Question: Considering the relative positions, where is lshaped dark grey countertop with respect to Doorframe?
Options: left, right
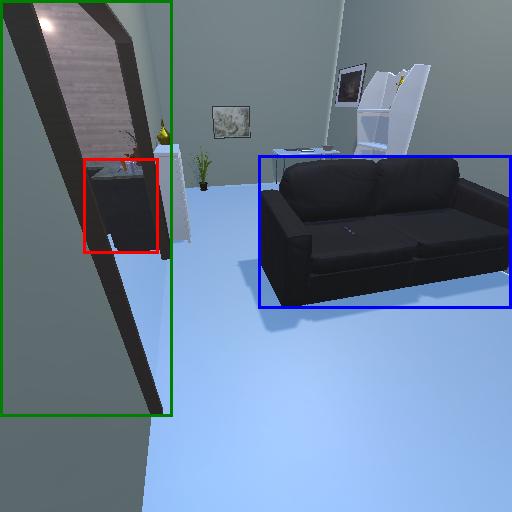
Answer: left